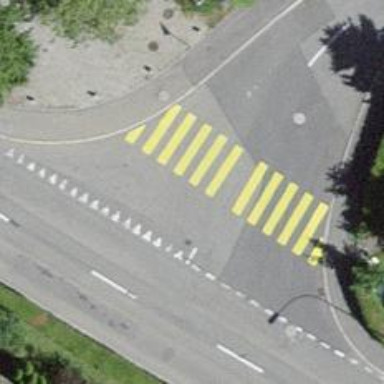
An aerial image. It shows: Uncontrolled zebra crossing on the road.